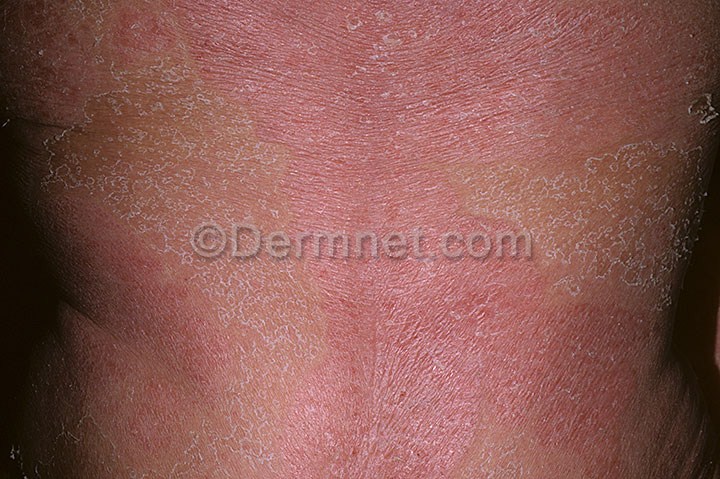
Disease: Psoriasis pictures Lichen Planus and related diseases